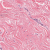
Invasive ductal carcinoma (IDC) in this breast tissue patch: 0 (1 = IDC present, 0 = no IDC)